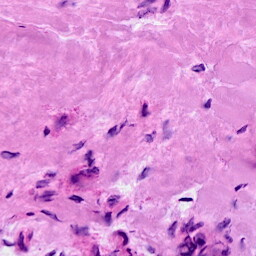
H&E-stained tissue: Breast